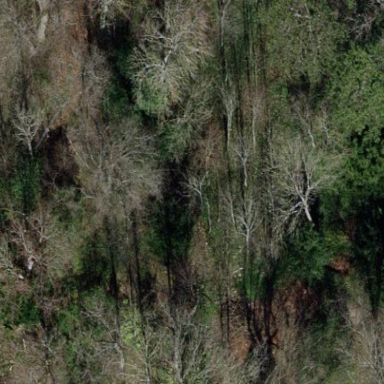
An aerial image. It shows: Woodland area covered with trees.